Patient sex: F
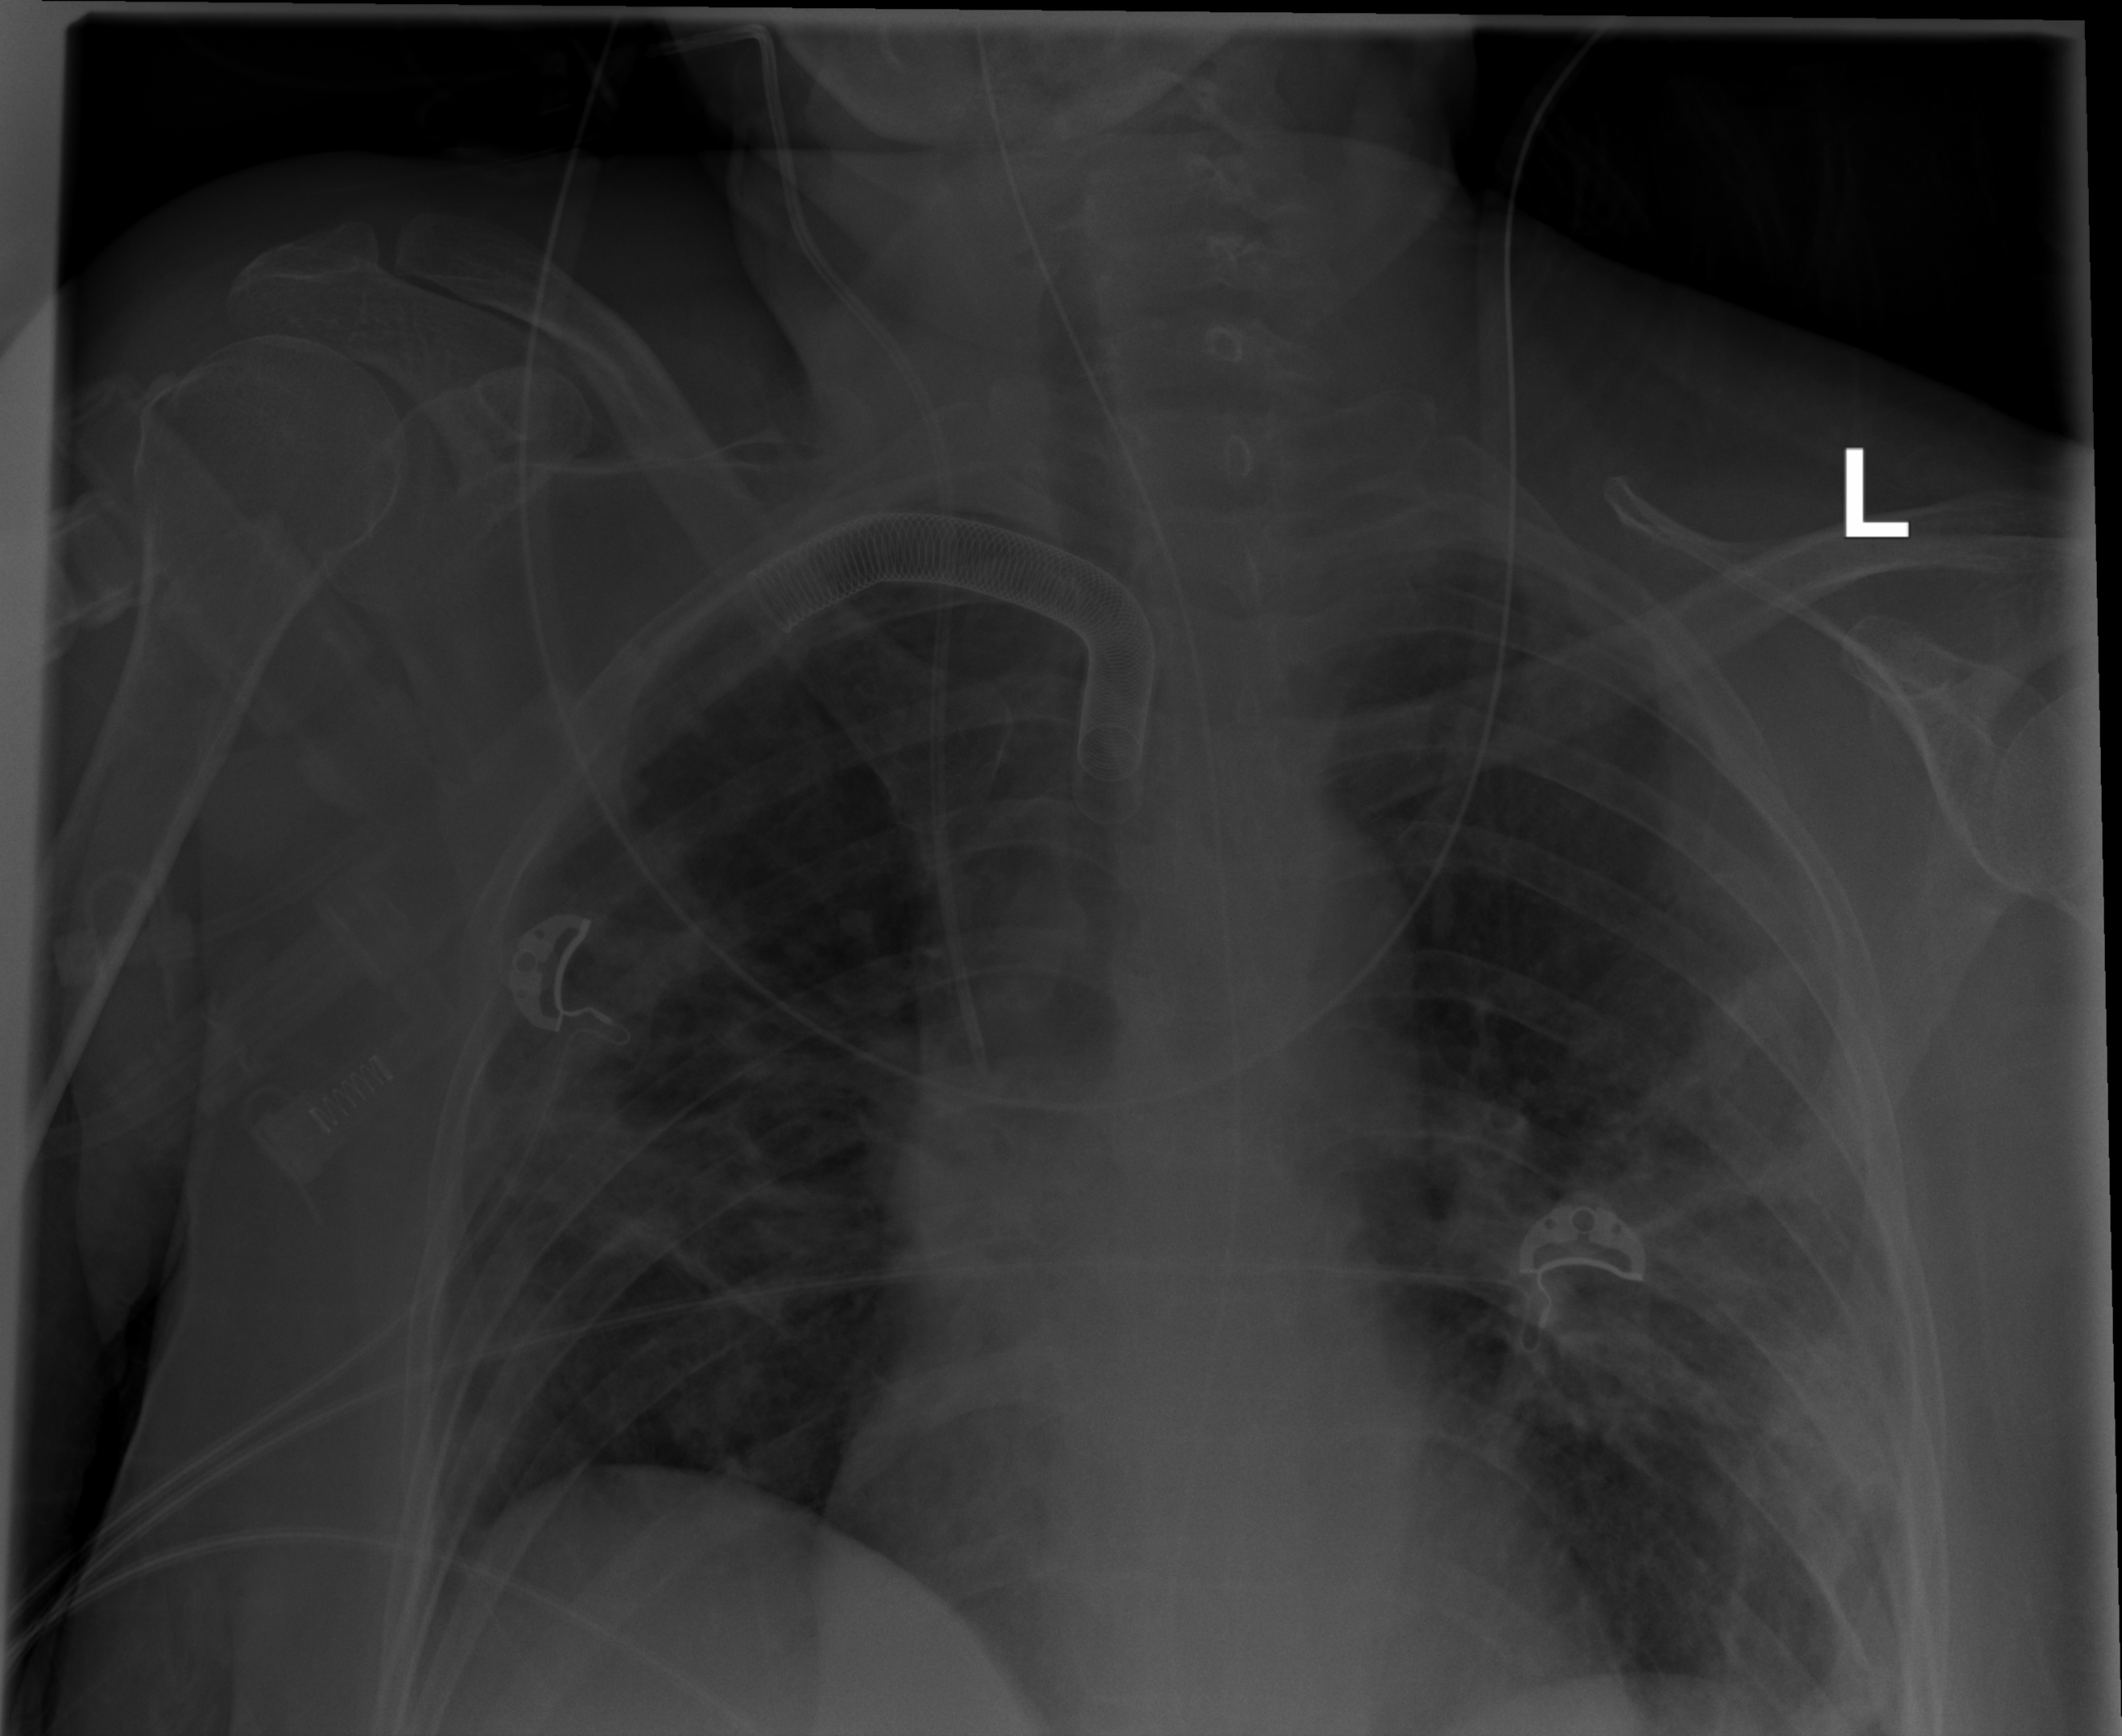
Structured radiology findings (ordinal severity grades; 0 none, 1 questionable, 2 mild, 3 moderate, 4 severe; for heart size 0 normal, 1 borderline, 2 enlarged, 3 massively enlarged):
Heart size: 0
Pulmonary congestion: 0
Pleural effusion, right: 0
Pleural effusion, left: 0
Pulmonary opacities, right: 3
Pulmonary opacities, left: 3
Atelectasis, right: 2
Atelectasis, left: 2